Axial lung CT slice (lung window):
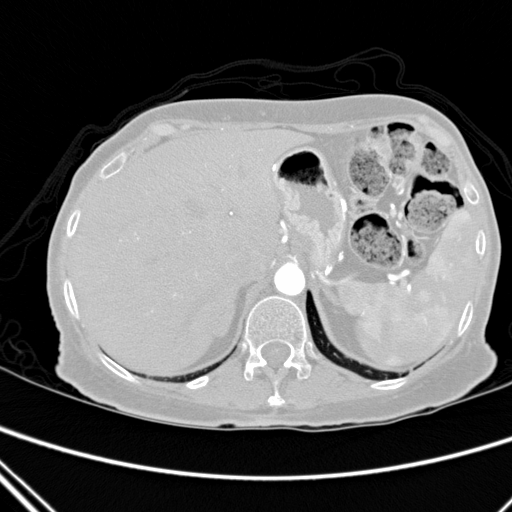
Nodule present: no